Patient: sex F, age 38
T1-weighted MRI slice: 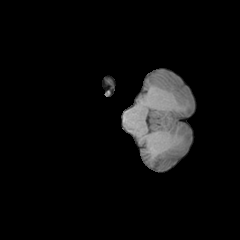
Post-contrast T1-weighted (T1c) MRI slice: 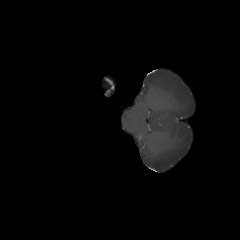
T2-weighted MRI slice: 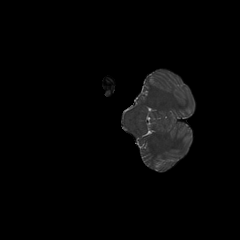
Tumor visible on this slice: no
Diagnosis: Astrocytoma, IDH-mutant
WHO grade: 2